Question: I've created a Line Chart control. Now I'm trying to add a slider / line marker to the chart like in the picture (Bing Financial App). The goal is that I can move the slider and the red point sticks to the chartline and on the value changes according to the chartline.

How can I do this? How can I make sure that the red point sticks to the chartline?
Thanks
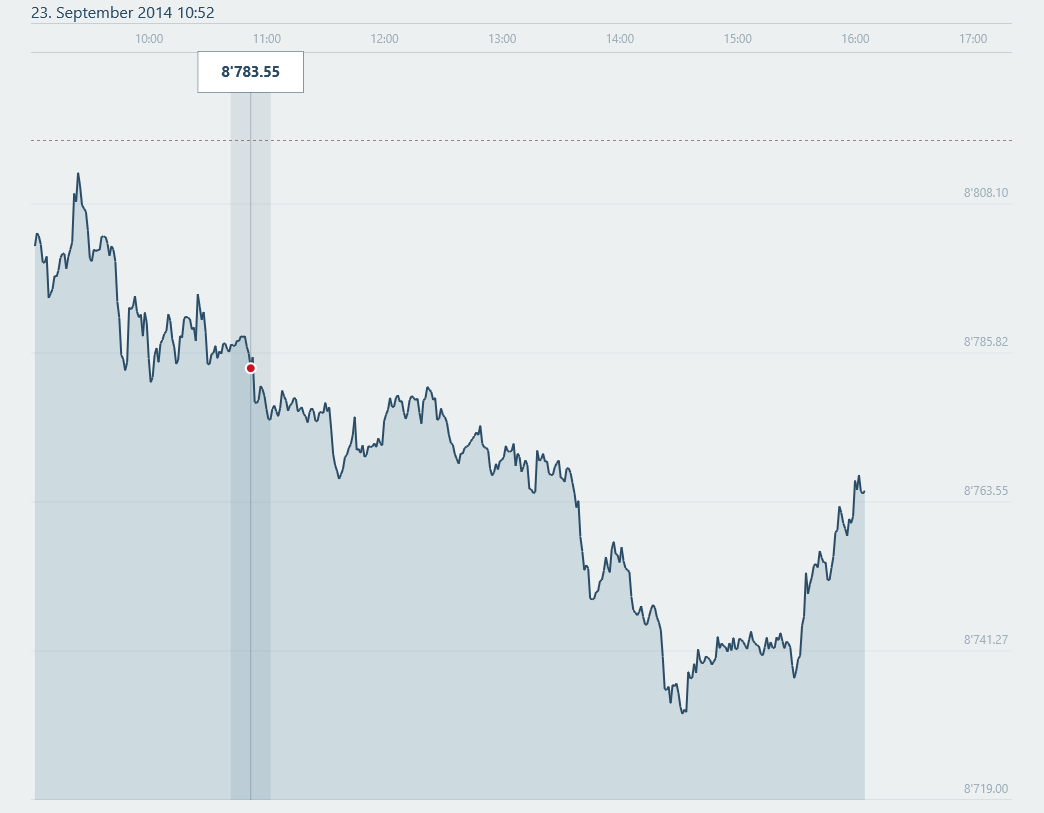
Answer: You would overlay a panel (like a 'Canvas' or 'Grid') on top of your chart control, then put a thumb element of your design on top of it and perhaps make sure it has certain width by extending its area with an element of 'Transparent' 'Background' or 'Fill' that will capture the inputs. Then you can handle 'Manipulation' or 'PointerMoved' events (make sure to call 'Capture()' on the pointer in 'PointerPressed' to not lose track of it if it leaves the bounds of the thumb while dragging) and change the position of the thumb when you drag. Based on the position of the thumb you would calculate the position of the red point which could be either part of the thumb or the chart itself.